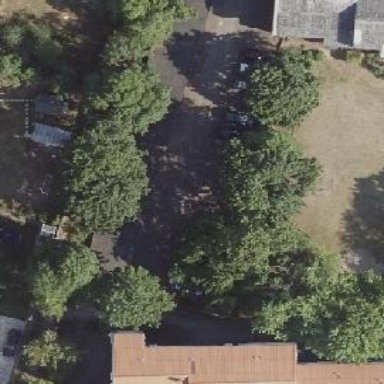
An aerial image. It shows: Garage.